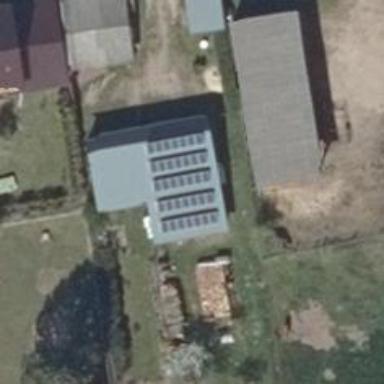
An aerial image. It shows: Small solar photovoltaic panel generator is producing electricity.